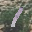
Label: 1